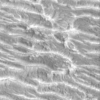
Label: not_dusty